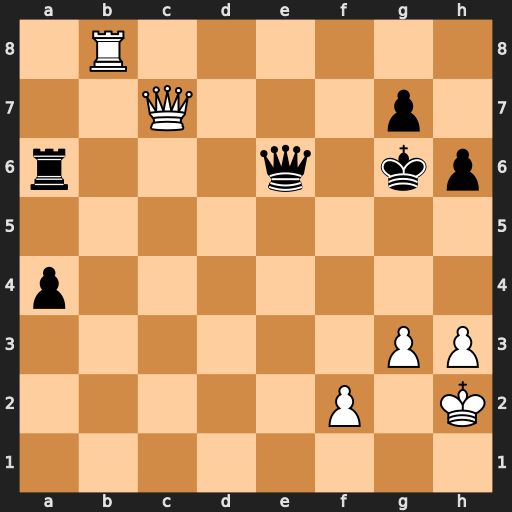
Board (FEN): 1R6/2Q3p1/r3q1kp/8/p7/6PP/5P1K/8
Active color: w
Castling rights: -
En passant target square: -
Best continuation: Rb7 Qf6 Qc2+ Qf5 Rxg7+ Kxg7 Qxf5